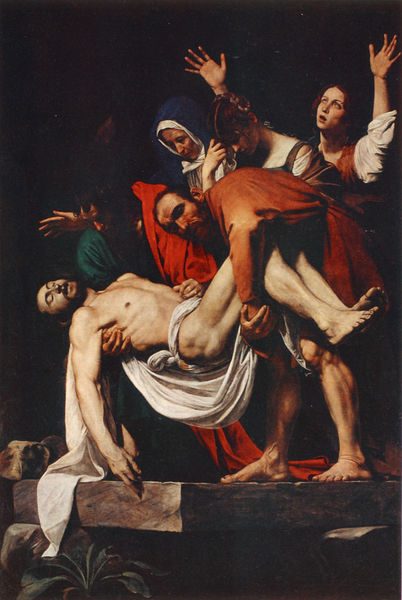
Titel: Kreuzabnahme
Künstler: Michelangelo Merisi da Caravaggio
Institution: Rom, Pinacoteca Vaticana
Schlagwörter: blau, dunkel, felsen, fuß, körper, mann, nackt, weiß, frauen, grün, braun, frau, grau, männer, rot, tuch, hochformat, bart, arme, halten, johannes, knoten, stein, steine, tod, tragen, trauer, hände, gewand, pflanze, beine, bein, italien, füsse, platte, brustwarze, antike, gestik, beten, rom, christus, grab, jesus, leichnam, hilfe, heben, griechenland, jünger, maria, beweinung, maria magdalena, grablegung, marien, rufen, aufheben, grablege, staffelung, wunder, steinplatte, klage, messias, hinlegen, wiedergeburt, ro, enge staffelung